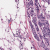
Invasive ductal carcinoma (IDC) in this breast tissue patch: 1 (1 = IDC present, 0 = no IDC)